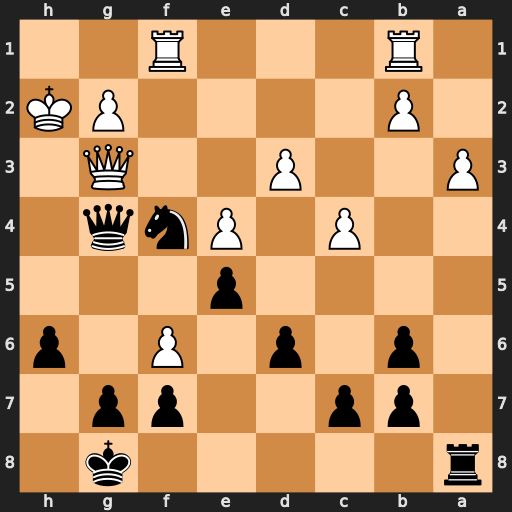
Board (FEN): r5k1/1pp2pp1/1p1p1P1p/4p3/2P1Pnq1/P2P2Q1/1P4PK/1R3R2
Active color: b
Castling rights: -
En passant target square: -
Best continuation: Qh5+ Kg1 Ne2+ Kf2 Nxg3